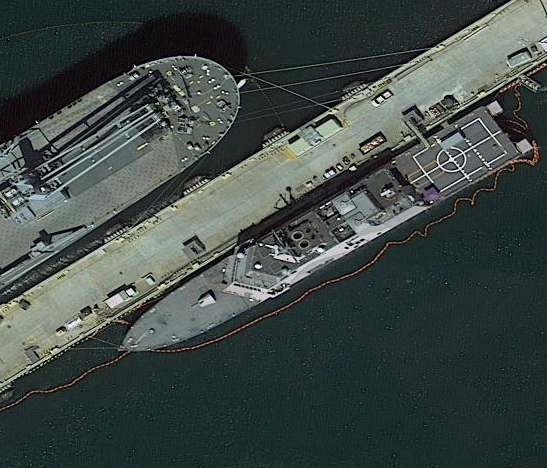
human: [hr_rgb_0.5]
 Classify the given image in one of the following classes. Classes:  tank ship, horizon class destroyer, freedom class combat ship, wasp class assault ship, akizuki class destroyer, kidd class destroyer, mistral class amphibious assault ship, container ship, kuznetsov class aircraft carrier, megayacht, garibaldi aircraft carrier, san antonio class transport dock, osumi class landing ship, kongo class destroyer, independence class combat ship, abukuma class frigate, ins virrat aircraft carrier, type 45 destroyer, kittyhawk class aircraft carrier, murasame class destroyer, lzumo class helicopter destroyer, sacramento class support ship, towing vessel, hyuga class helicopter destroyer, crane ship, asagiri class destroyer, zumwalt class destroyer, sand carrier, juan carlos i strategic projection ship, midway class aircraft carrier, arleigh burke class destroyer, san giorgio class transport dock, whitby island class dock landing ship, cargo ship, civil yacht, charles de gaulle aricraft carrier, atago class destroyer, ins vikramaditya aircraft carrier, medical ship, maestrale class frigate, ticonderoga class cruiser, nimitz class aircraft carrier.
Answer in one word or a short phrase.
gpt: Freedom class combat ship